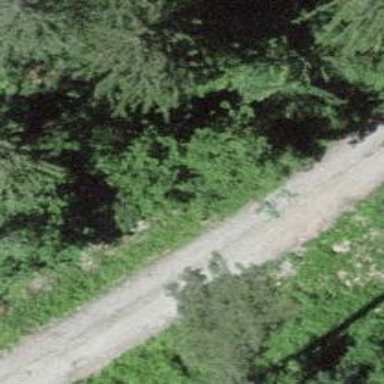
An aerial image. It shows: Gravel track with grade 3 tracktype.